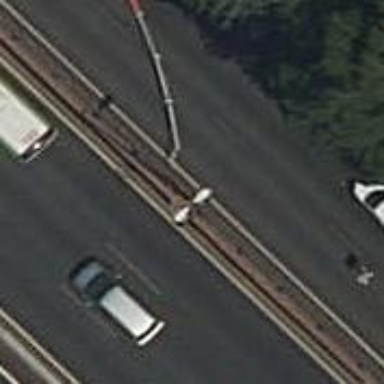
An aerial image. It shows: Jersey barrier.